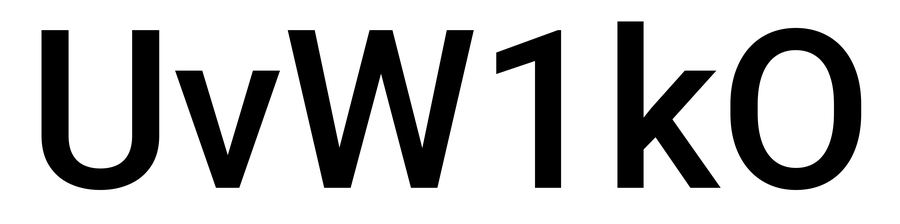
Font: Roboto_Medium